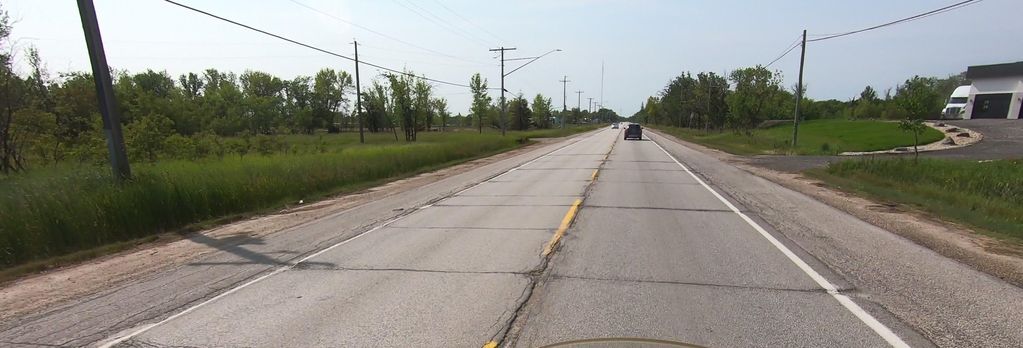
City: winnipeg